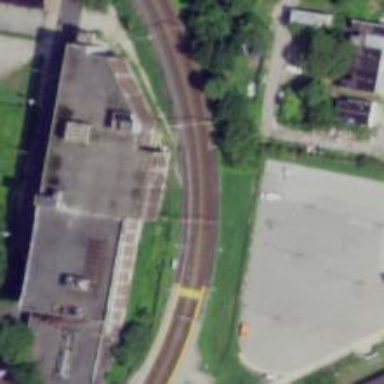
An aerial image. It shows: Railway with electrified contact lines running along embankment.